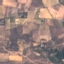
Label: PermanentCrop